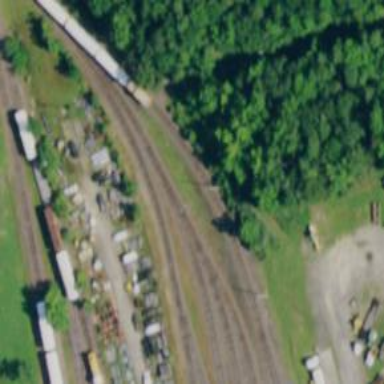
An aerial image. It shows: Railway spur service.